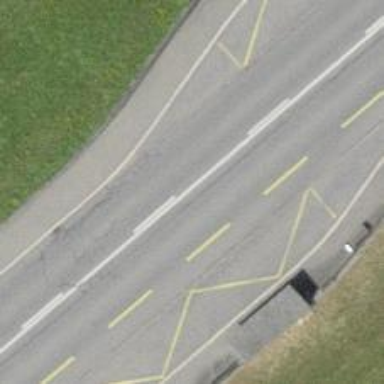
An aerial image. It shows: Bus stop with stop position for public transport.